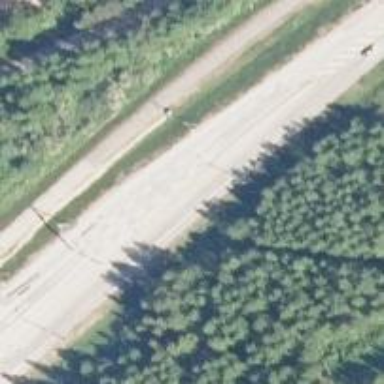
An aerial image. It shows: Trunk highway.